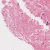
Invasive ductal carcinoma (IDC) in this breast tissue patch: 0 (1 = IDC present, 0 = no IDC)